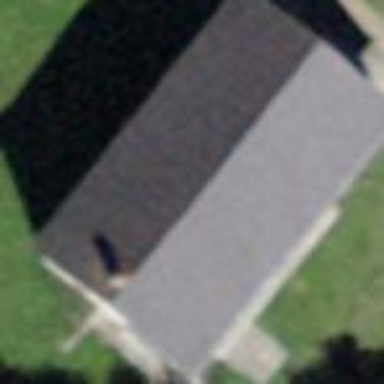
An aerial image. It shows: Gabled house with grey roof.